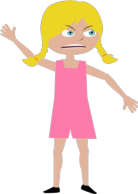
mad girl arm up